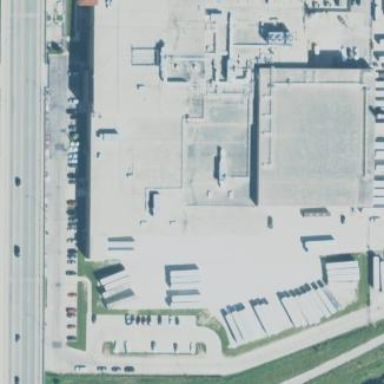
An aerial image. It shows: Industrial building.